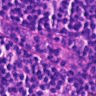
Metastatic tissue present: no